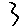
Label: zigzag